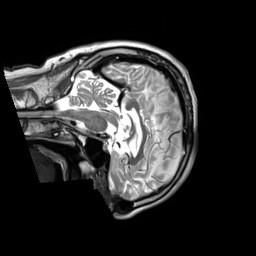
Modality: T2w
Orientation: sagittal
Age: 55
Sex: male
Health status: ill
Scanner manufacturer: siemens
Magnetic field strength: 3 T
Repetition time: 2.8 s
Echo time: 0.326 s